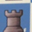
Piece: bR